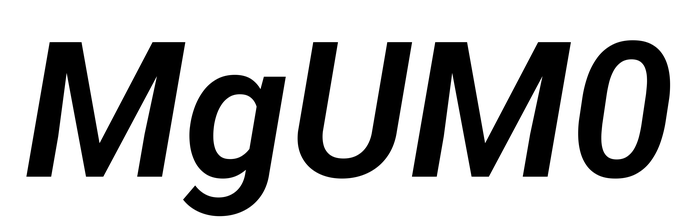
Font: Roboto-Italic_SemiBold_Italic